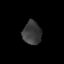
Tissue: lung
Cell type: Epithelial cells
Senescence score: 0.2424
Nuclear area (px): 425
Mean DAPI intensity: 58.026